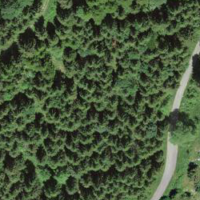
EUNIS habitat code: 43
Species observed at this site:
Tussilago farfara